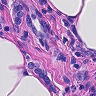
Metastatic tissue present: yes